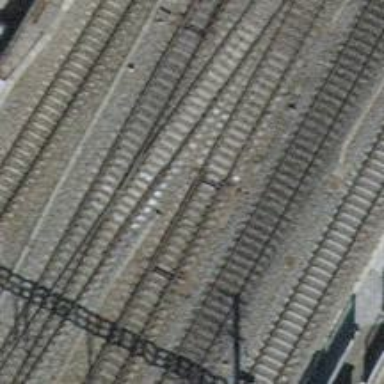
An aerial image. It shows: Single-track electrified railway siding with contact line for service.